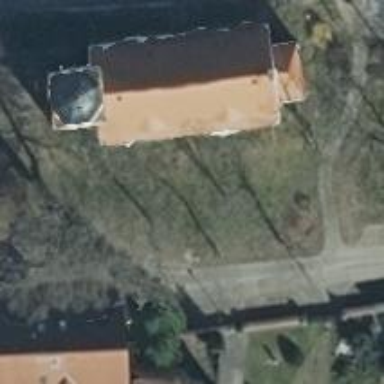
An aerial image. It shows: Building that serves as place of worship.